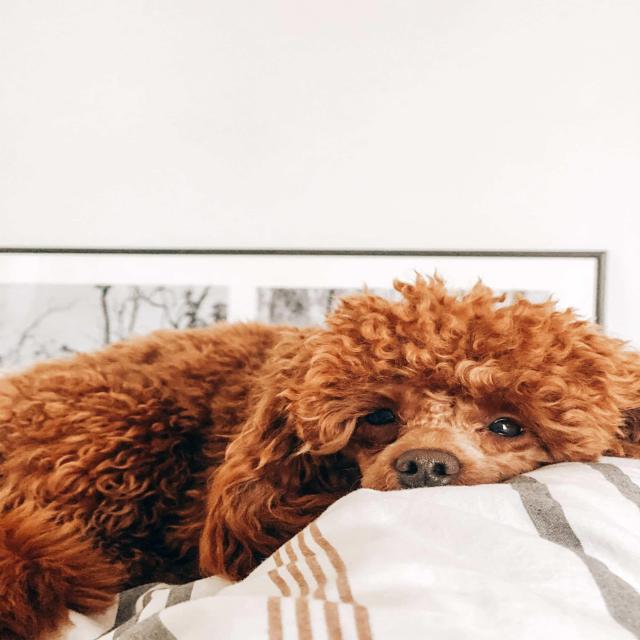
Healthy canine skin — no visible lesions, inflammation, or abnormalities. The skin and coat appear normal.